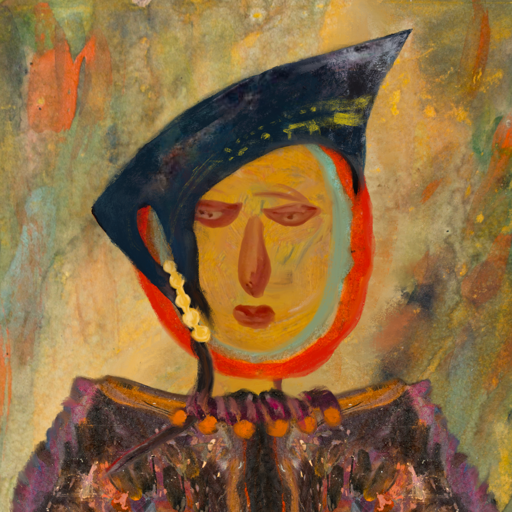
Background: Comrade, Head And Neck Front: After_Raid, Face Front: Pious_Lady, Bust: Gypsy_Queen, Hair Front: Sisters, Head Accessory: Irani, Second Necklace: Blank, Necklace: Doll, Baby: Blank